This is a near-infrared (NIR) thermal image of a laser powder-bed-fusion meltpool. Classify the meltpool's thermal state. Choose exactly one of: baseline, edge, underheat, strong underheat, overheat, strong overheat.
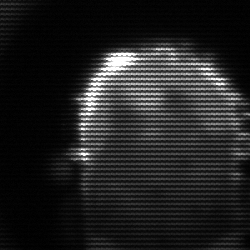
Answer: baseline